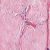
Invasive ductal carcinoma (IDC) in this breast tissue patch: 1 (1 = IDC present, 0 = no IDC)